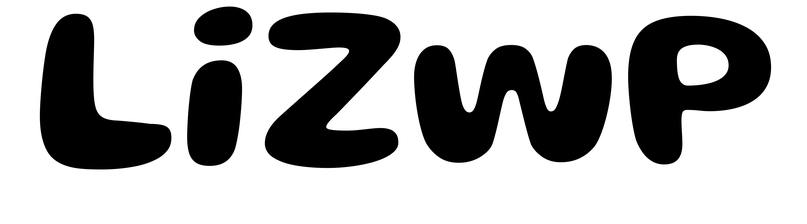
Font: Gluten_SemiBold